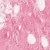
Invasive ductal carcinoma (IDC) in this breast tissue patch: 0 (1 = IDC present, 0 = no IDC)